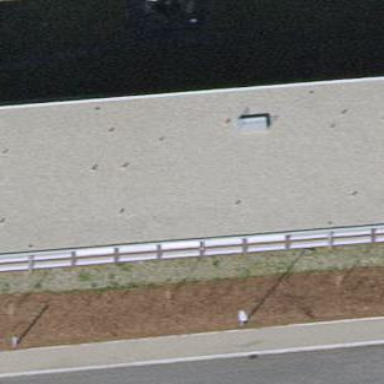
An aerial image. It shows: School building with flat roof.